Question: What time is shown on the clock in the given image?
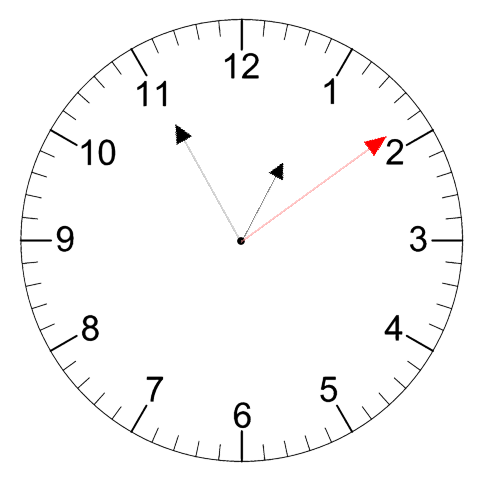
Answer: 12:55:09